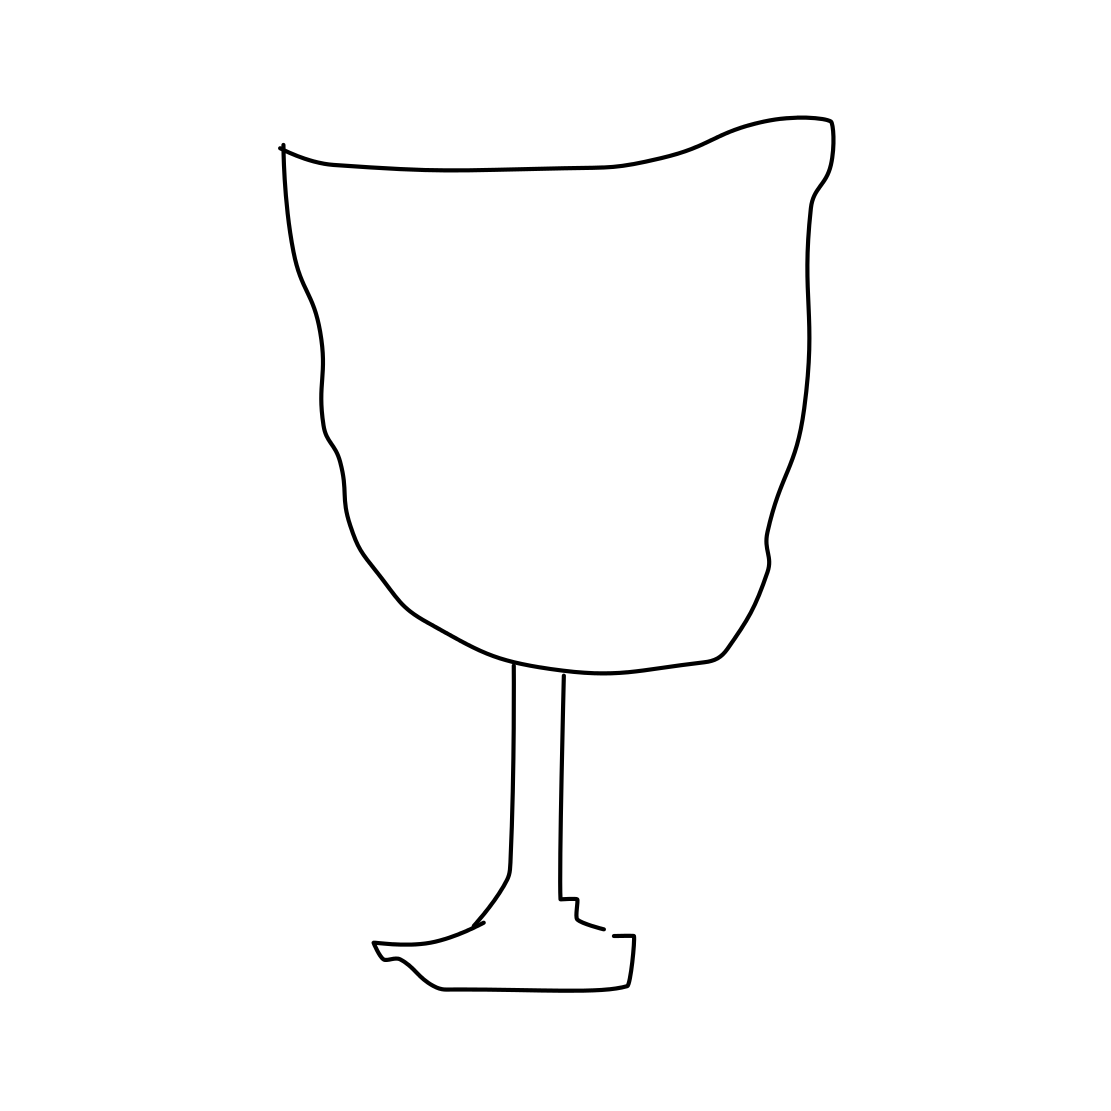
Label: wineglass